Interaction volume radius: 10 \u00c5
Interaction volume height: 25 \u00c5
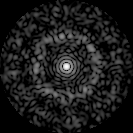
Disorder parameter: 0.8325